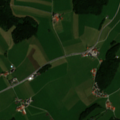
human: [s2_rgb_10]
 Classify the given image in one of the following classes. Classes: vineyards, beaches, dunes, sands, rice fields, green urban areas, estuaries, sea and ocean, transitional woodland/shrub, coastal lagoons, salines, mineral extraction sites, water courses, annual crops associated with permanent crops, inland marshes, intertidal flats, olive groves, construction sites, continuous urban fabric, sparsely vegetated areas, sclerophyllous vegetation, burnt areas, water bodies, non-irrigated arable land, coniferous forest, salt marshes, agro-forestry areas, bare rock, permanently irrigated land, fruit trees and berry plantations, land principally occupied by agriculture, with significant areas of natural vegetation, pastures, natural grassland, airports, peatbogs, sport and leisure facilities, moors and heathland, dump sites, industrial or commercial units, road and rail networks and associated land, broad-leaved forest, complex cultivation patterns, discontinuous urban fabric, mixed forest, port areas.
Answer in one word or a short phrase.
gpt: pastures, land principally occupied by agriculture, with significant areas of natural vegetation, mixed forest